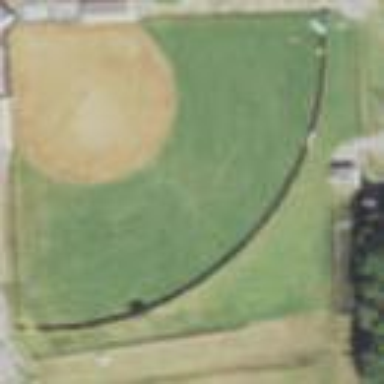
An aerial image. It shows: Grass pitch designated for baseball.